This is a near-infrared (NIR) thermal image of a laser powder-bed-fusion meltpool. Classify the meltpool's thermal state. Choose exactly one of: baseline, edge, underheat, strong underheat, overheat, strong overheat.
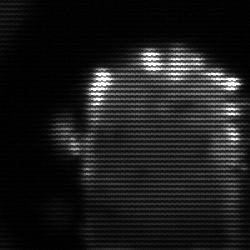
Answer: baseline